Field crop: maize
Growth stage: 2
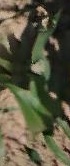
Species: maize